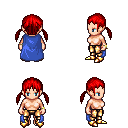
a pixel art fantasy rpg character, female body template, human, light skin, blue cape, gold greaves, red twin-tailed hairstyle, bracelets, gold boots, four views (front, back, left, right), 2x2 character sprite sheet, small pixel art, hard edges, no anti-aliasing